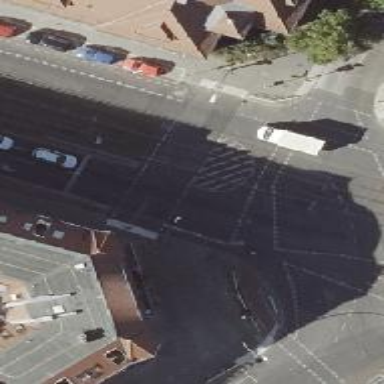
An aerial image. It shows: Tram crossing on the railway.